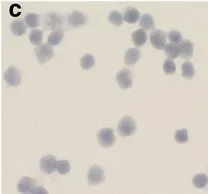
Validation of the ASCL1 overexpression. In contrast to that a sample from a B-CLL control (c) showed no antibody reaction. Nuclei are counterstained with hematoxylin.
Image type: pathology (papanicolaou)